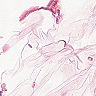
Metastatic tissue present: no